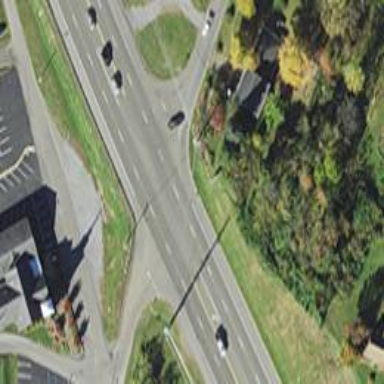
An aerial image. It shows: Asphalt trunk highway.